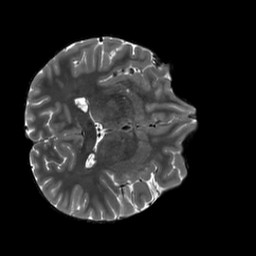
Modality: T2w
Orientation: axial
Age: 23
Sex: male
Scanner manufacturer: siemens
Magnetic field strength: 3 T
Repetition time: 3.2 s
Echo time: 0.566 s